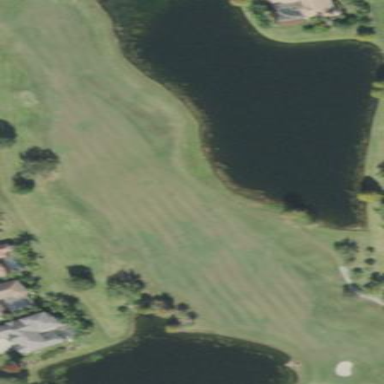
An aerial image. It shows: Grassy area designated as golf fairway.